Question: I am trying to get a total number of calls for a sales tracking sheet where if someone scheduled a call yesterday and did not either cancel, reschedule, or no show.
This is what I have so far but it doesn't work. I can get it to work if it's just one variable such as <>cancel, but when I try multiple it doesn't work.
'''
=COUNTIFS(D10:D,TODAY()-1, J10:J, "<>cancelled"OR("<>rescheduled"OR("<>no show")))
'''

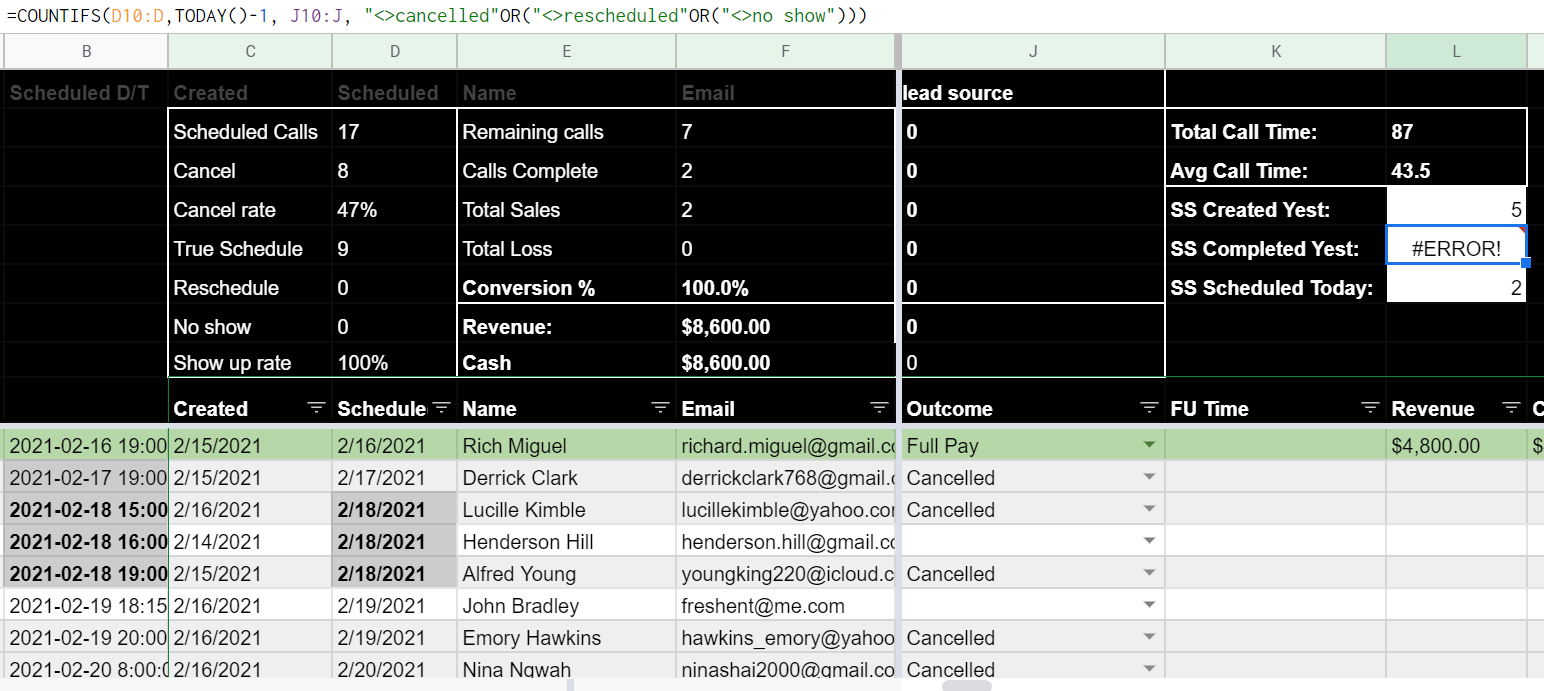
Answer: try:
'''
=COUNTIFS(D10:D,TODAY()-1, J10:J, "<>cancelled", J10:J, "<>rescheduled", J10:J, "<>no show")
'''